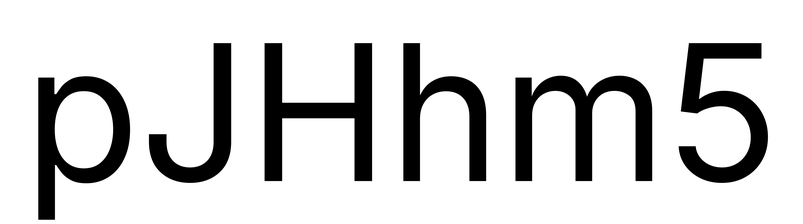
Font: Inter_Regular